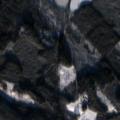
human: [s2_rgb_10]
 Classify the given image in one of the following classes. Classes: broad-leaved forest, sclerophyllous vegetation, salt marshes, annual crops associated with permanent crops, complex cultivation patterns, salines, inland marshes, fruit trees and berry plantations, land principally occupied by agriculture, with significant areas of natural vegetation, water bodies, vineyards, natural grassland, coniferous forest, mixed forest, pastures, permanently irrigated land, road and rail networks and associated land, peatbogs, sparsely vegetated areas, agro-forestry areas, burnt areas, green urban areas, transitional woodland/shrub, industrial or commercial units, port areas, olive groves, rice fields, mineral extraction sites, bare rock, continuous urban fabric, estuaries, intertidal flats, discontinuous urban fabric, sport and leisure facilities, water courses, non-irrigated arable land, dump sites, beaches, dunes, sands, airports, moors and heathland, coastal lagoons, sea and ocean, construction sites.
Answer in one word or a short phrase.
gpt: coniferous forest, mixed forest